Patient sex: F
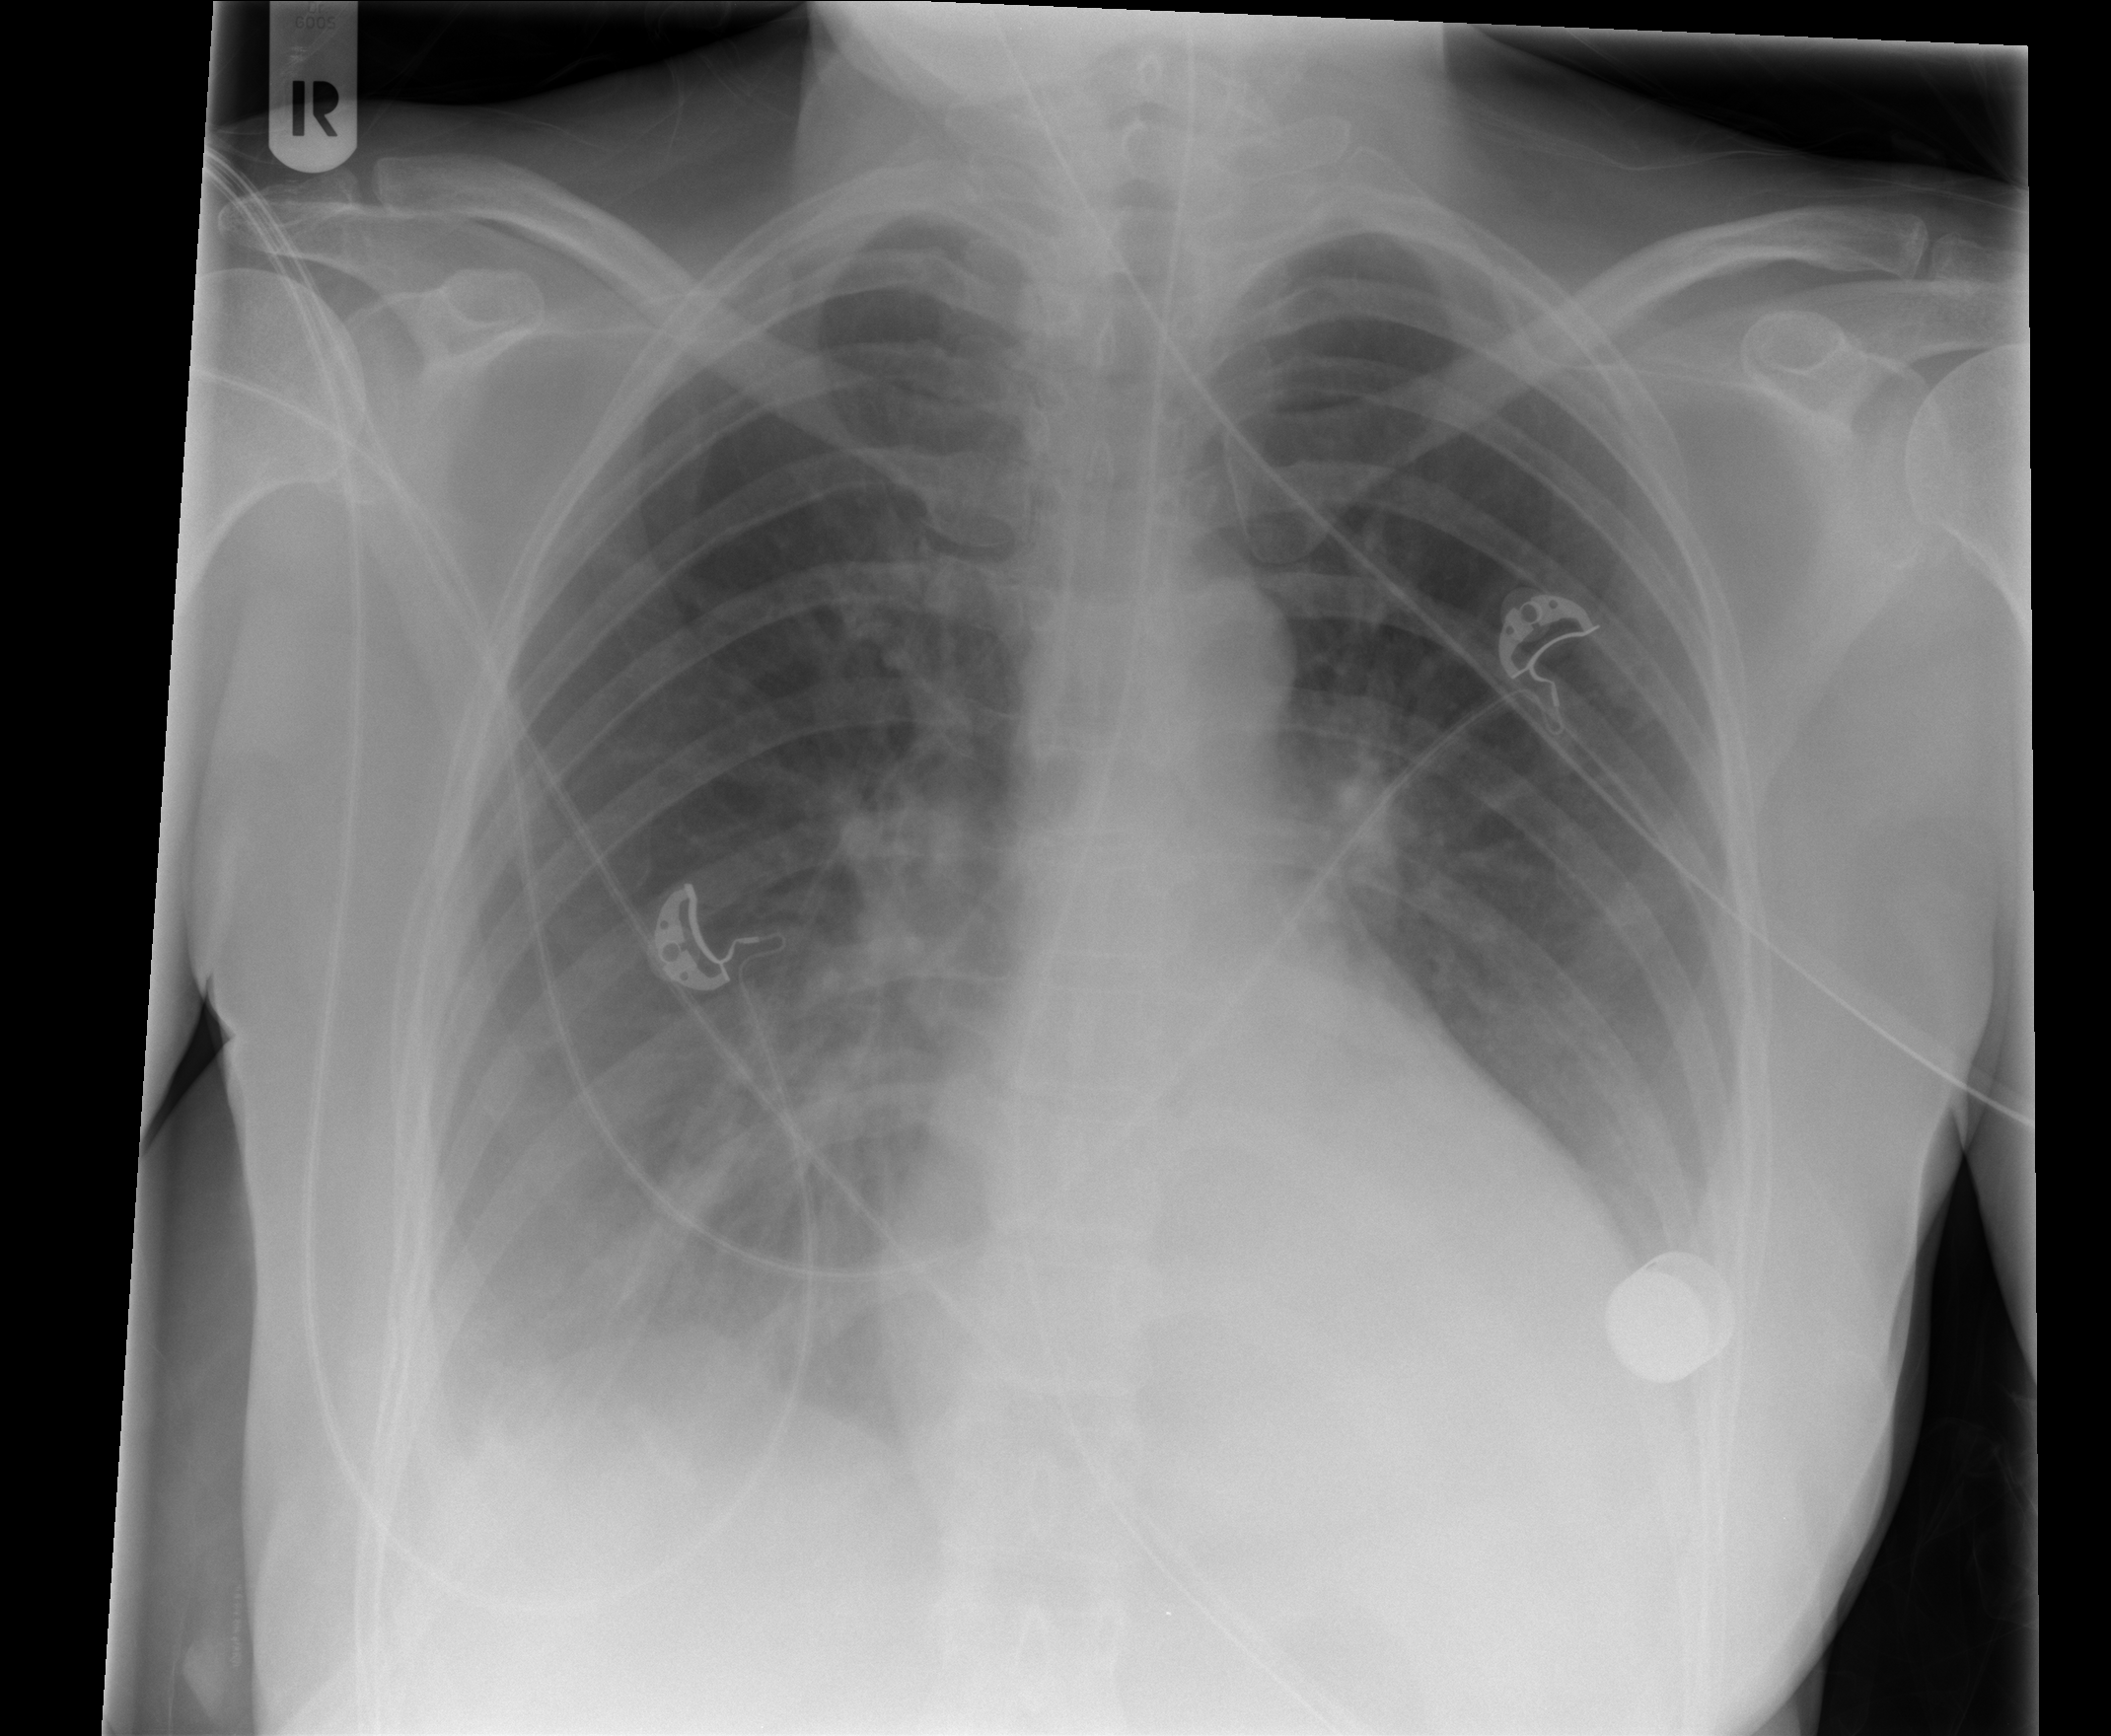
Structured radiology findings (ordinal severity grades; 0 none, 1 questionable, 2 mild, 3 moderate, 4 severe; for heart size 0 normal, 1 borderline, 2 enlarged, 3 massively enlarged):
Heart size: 1
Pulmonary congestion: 0
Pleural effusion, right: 2
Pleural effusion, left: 1
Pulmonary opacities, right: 1
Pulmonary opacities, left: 0
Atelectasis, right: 2
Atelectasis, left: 0